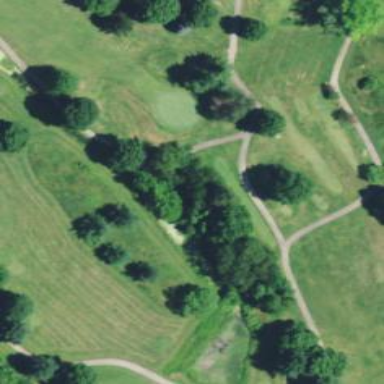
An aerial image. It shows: Path for both road and golf.